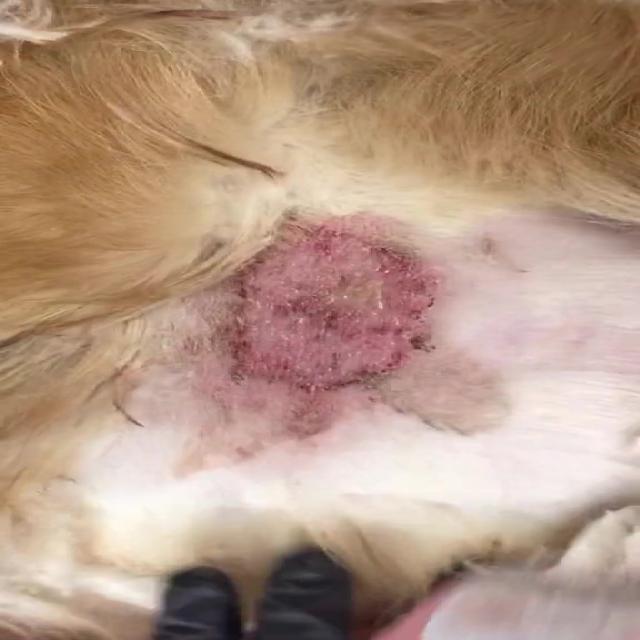
Canine dermatitis — inflammation of the skin presenting with erythema, pruritus, papules, and excoriation. May be allergic, contact, or atopic in origin.